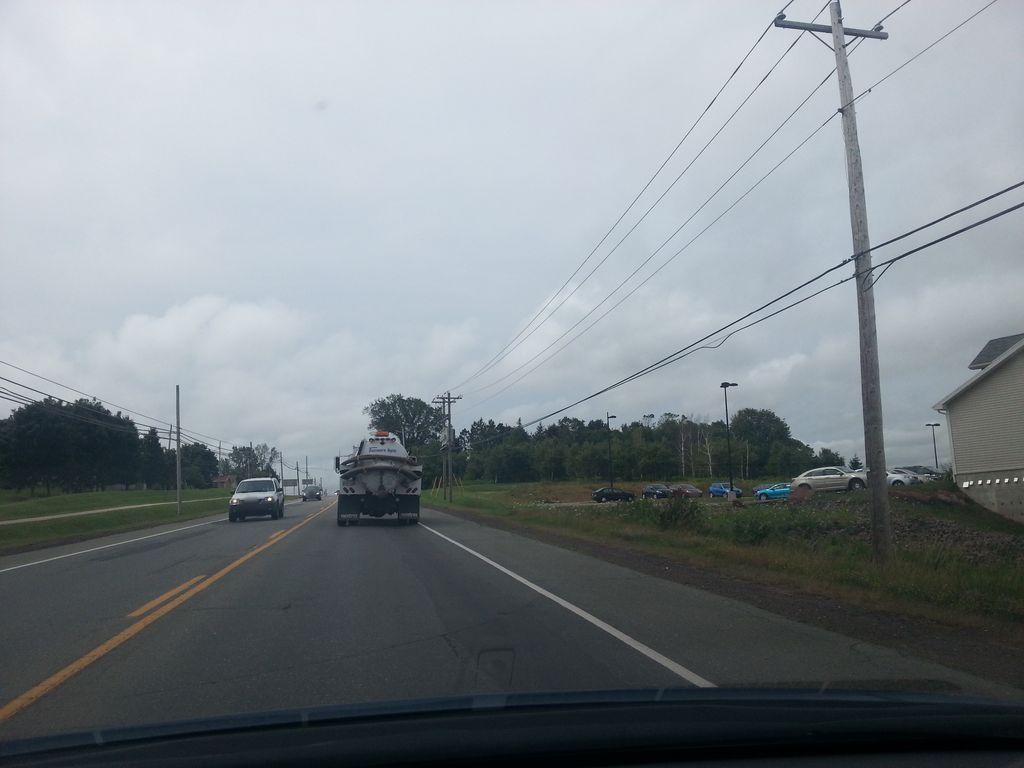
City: charlottetown